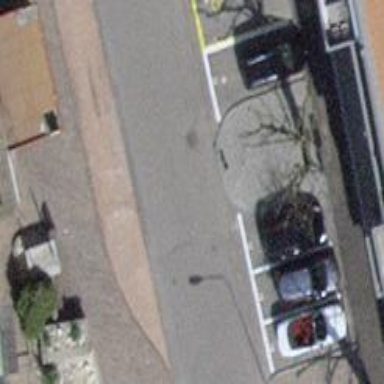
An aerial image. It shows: Public transport stop position.